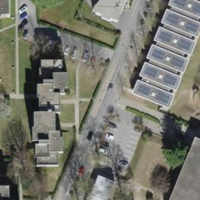
EUNIS habitat code: 54
Species observed at this site:
Fagus sylvatica